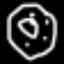
Label: donut